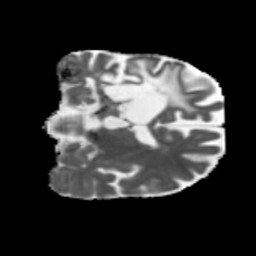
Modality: MD
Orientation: coronal
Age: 57
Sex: male
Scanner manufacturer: siemens
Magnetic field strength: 3 T
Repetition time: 5.47 s
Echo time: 0.0854 s